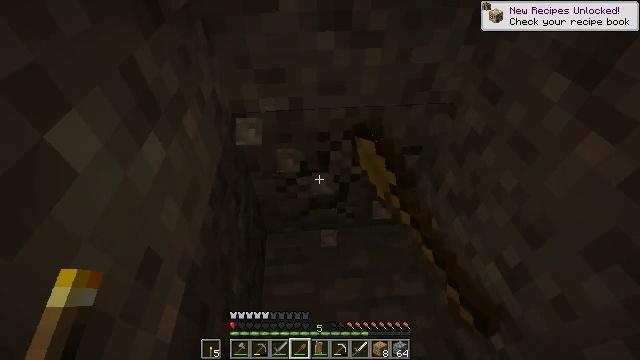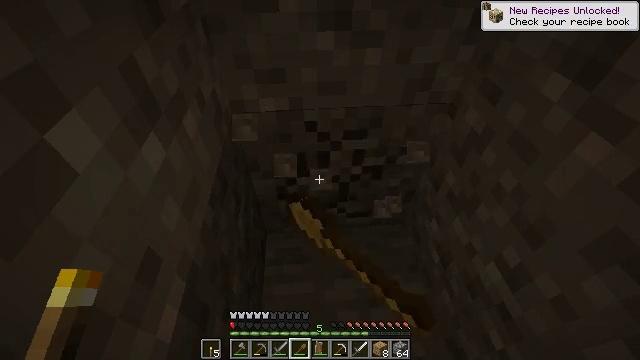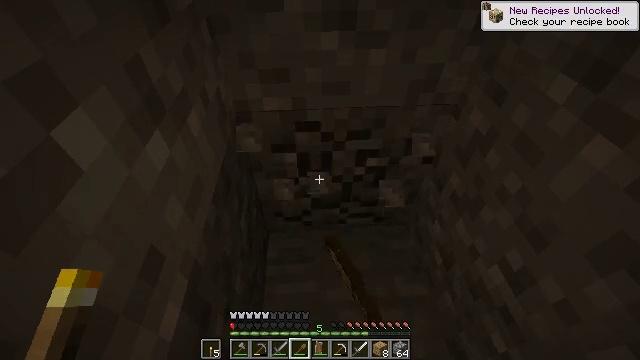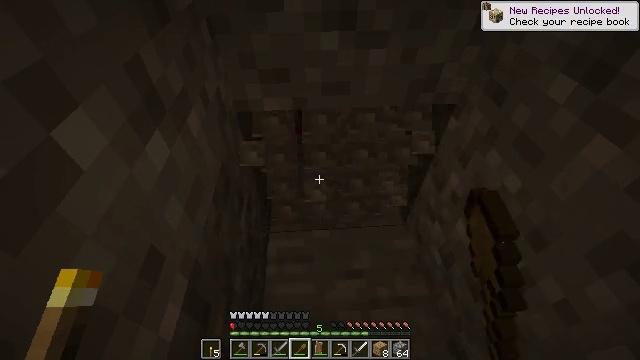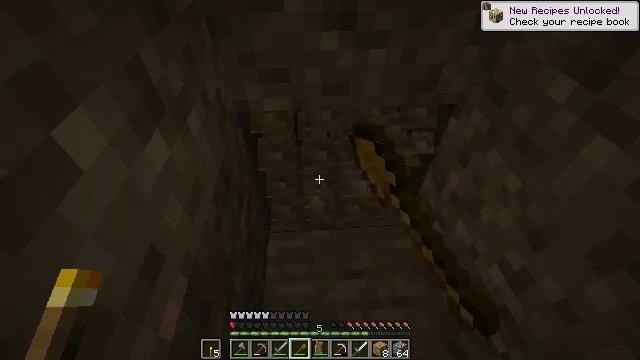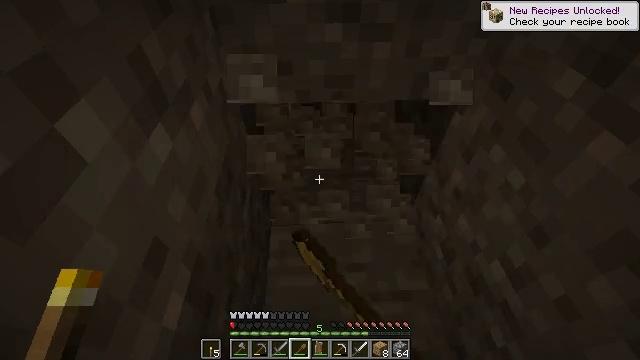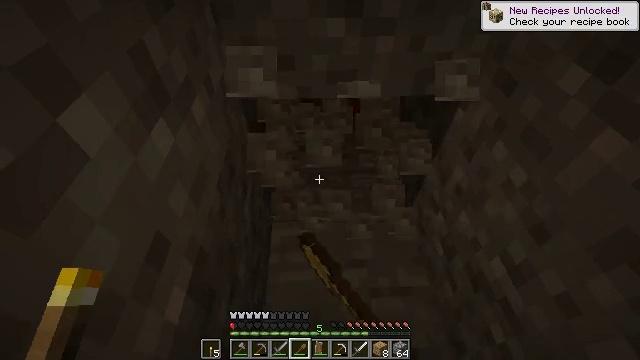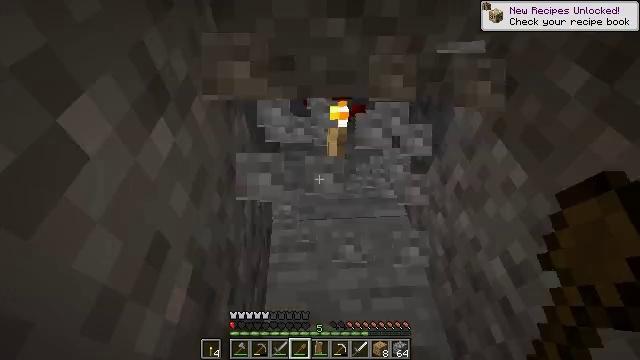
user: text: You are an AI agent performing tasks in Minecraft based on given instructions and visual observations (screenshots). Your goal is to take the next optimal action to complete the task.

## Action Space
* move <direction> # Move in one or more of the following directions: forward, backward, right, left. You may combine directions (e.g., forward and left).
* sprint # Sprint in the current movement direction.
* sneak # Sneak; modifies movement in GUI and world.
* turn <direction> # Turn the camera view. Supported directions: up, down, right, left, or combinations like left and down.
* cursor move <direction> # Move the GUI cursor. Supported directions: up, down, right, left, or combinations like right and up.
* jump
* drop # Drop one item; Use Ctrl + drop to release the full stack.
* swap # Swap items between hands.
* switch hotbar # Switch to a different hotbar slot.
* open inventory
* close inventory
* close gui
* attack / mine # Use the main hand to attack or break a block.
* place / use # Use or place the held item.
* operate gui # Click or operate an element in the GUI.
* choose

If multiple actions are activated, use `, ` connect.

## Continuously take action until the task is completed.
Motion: motion action
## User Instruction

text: Shovel up some gravel.
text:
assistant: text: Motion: attack / mine
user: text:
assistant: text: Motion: attack / mine
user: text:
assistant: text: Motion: attack / mine
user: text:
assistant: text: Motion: attack / mine
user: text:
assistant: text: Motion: turn down, attack / mine
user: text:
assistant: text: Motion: attack / mine
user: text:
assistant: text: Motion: attack / mine and use / place
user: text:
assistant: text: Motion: use / place